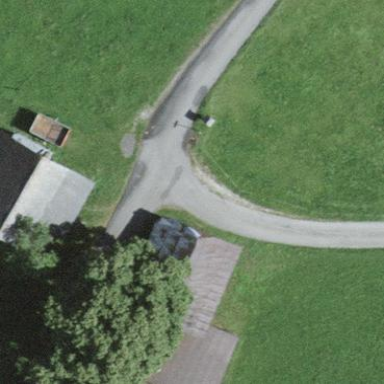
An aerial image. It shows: Barn.